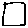
Label: square